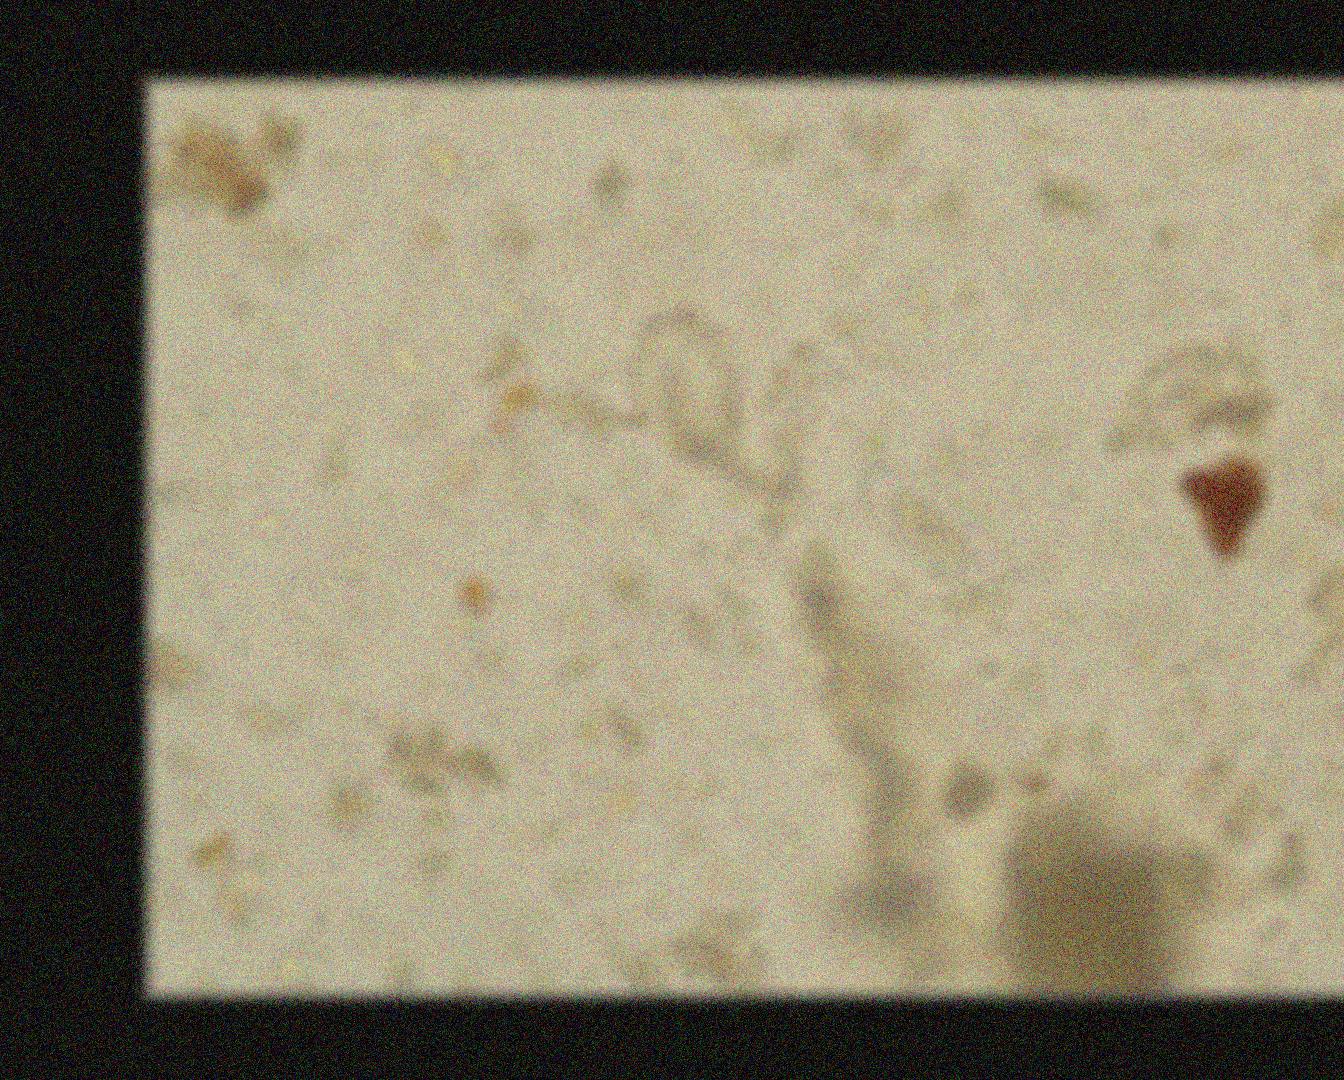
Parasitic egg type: Enterobius vermicularis